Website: macys
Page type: payment
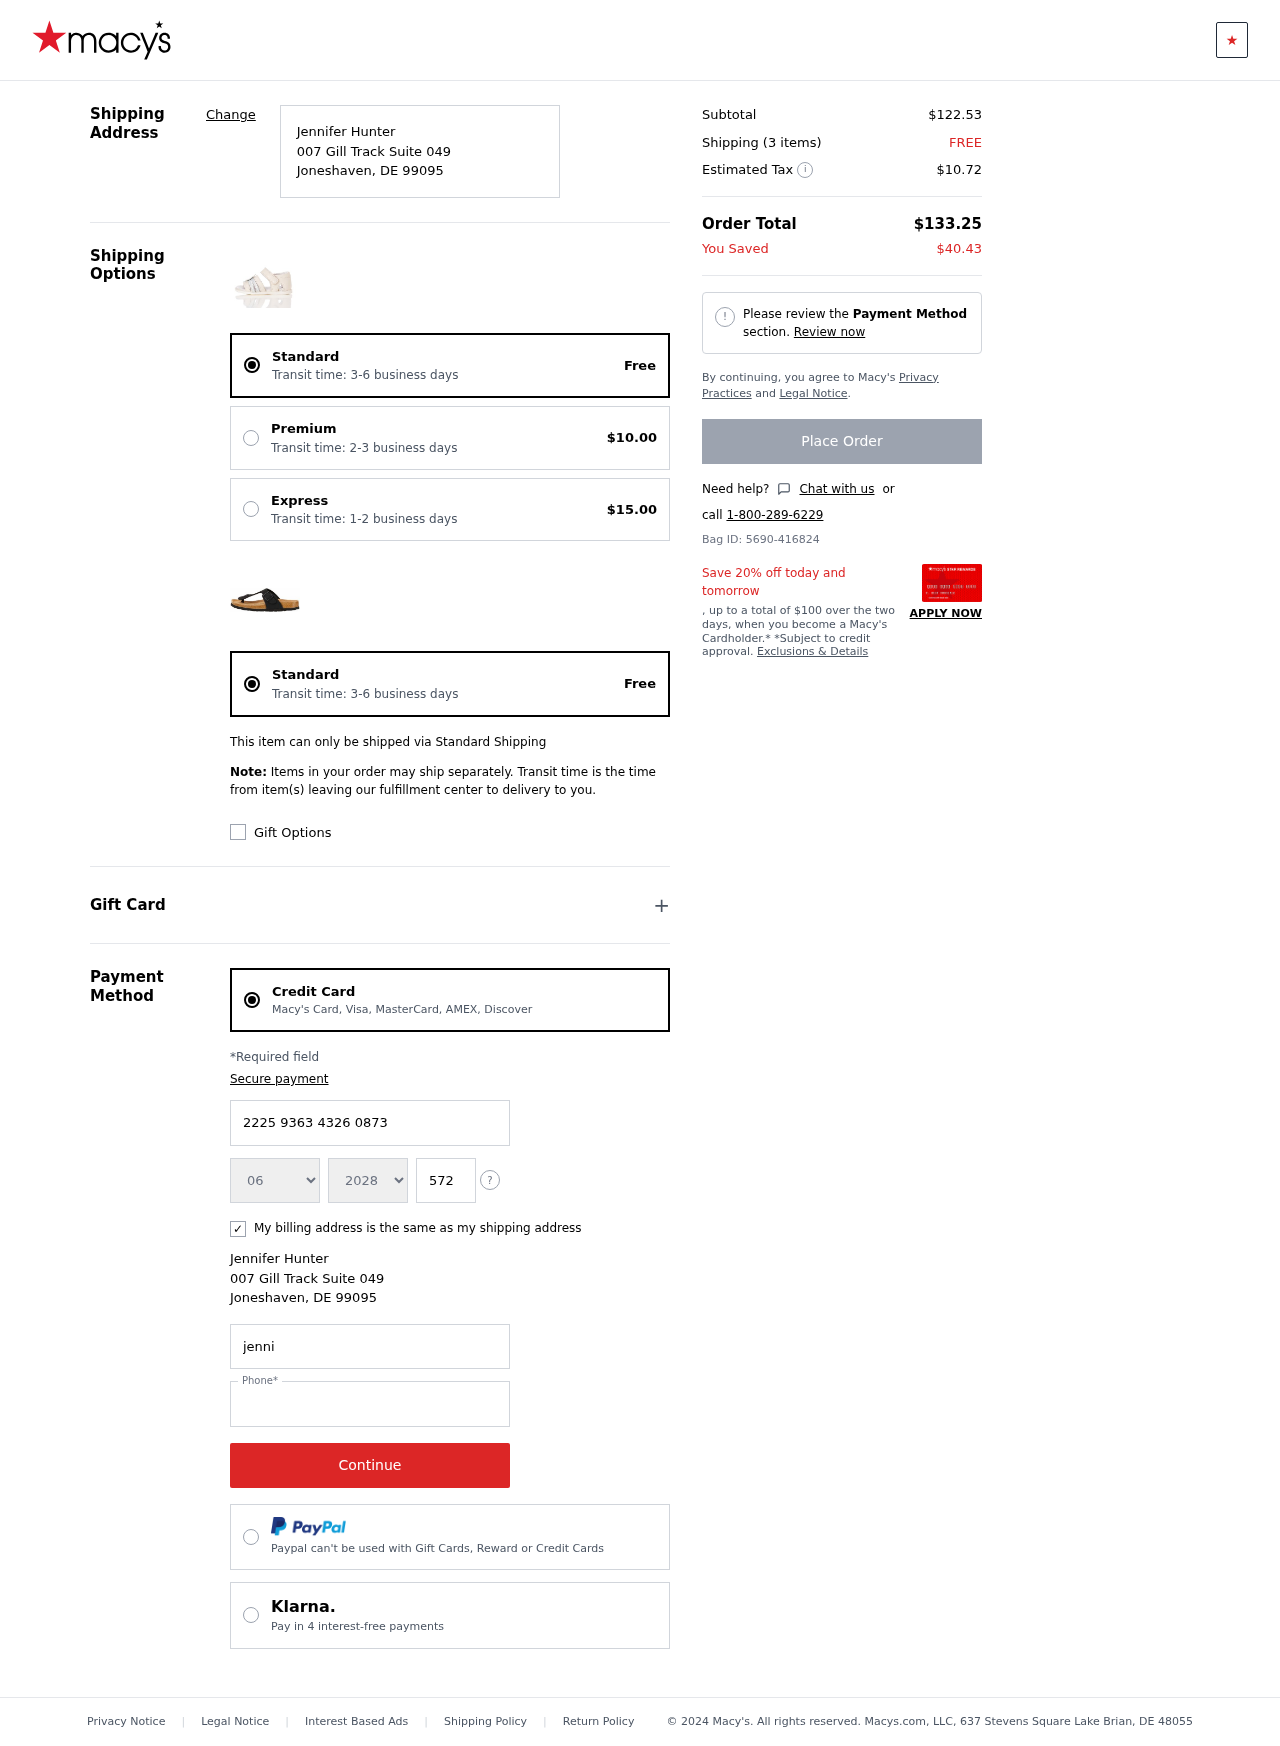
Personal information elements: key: PII_CARD_CVV
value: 572
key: PII_CARD_EXPIRY_MONTH
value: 06
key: PII_CARD_EXPIRY_YEAR
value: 28
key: PII_CARD_NUMBER
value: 2225 9363 4326 0873
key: PII_CITY
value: Joneshaven
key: PII_EMAIL
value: jenniferhunter@hotmail.com
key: PII_FULLNAME
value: Jennifer Hunter
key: PII_PHONE
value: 2016181135
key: PII_POSTCODE
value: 99095
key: PII_STATE_ABBR
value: DE
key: PII_STREET
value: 007 Gill Track Suite 049
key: PII_FULLNAME2
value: Jennifer Hunter
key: PII_CITY2
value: Joneshaven
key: PII_STATE_ABBR2
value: DE
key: PII_POSTCODE_FULL
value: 99095
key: PII_POSTCODE_NUMERIC
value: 99095
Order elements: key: ORDER_DELIVERY_DATE
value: Transit time: 3-6 business days
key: ORDER_SHIPPING_STANDARD
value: Free
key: ORDER_SHIPPING_PREMIUM
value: $10.00
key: ORDER_SHIPPING_EXPRESS
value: $15.00
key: ORDER_DELIVERY_DATE2
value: Transit time: 3-6 business days
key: ORDER_SHIPPING_STANDARD2
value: Free
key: ORDER_SUBTOTAL
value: $122.53
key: ORDER_NUM_ITEMS
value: Shipping (3 items)
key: ORDER_SHIPPING_COST
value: FREE
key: ORDER_TAX
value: $10.72
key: ORDER_TOTAL
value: $133.25
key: ORDER_SAVINGS
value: $40.43
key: ORDER_ID
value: Bag ID: 5690-416824